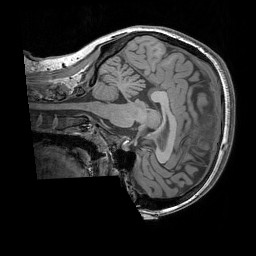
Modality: T1w
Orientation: sagittal
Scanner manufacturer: siemens
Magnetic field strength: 3 T
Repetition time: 1.83 s
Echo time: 0.00303 s